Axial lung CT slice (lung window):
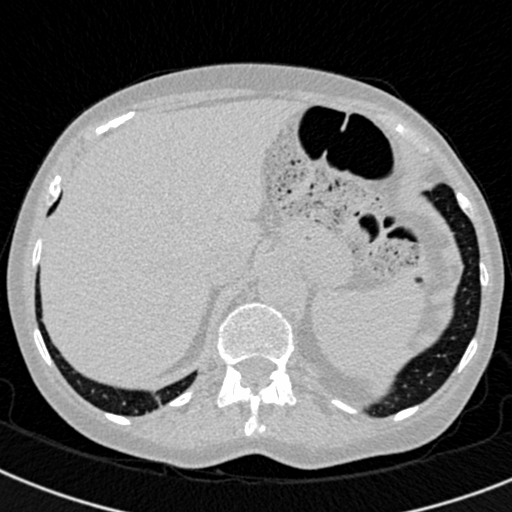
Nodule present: no